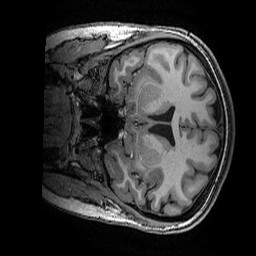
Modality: T1w
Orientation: coronal
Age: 18
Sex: female
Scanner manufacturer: ge
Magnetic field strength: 3 T
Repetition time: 0.007 s
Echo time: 0.00342 s